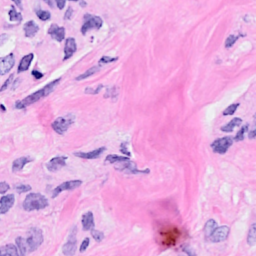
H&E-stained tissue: Breast